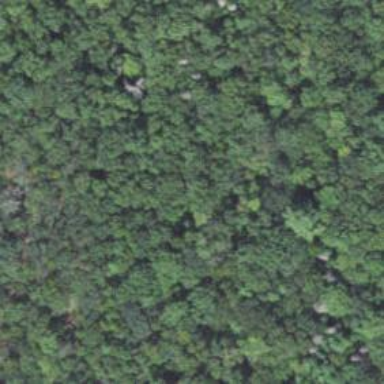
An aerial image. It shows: Mixed woodland area with various types of leaves.